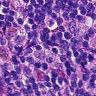
Metastatic tissue present: no